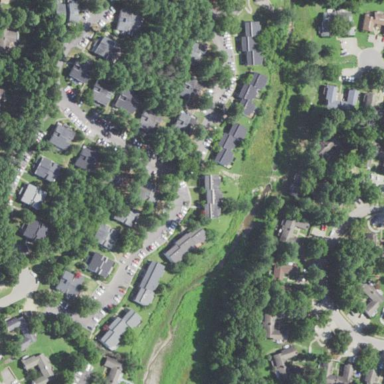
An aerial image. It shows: Residential neighbourhood.